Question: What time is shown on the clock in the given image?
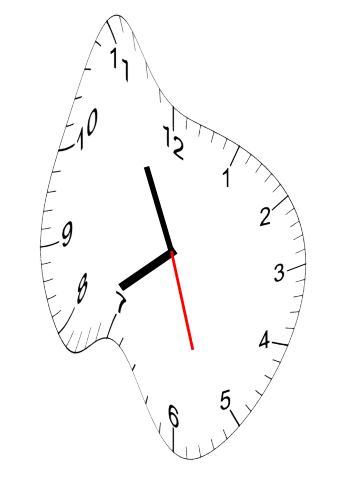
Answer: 07:55:27